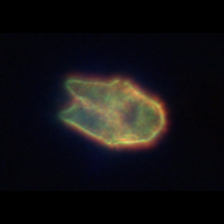
Taxon: Akashiwo
Group: Dinoflagellates